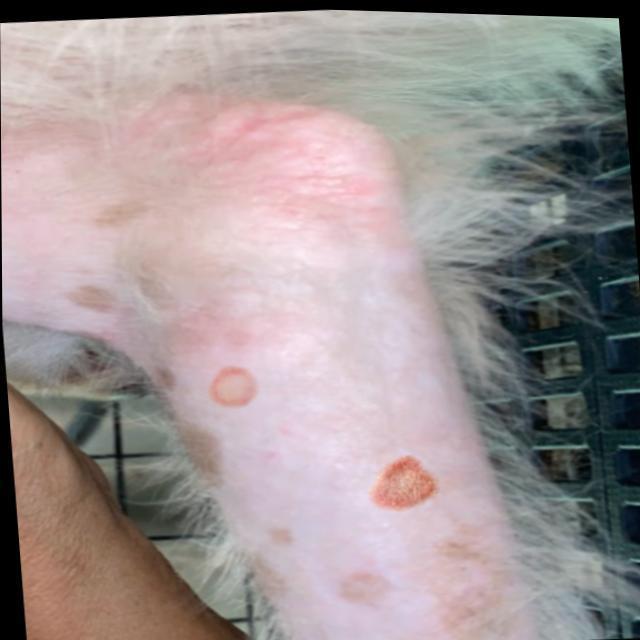
Canine ringworm (Dermatophytosis) — fungal infection caused by Microsporum or Trichophyton. Presents with circular alopecia, scaling, crusting, and broken hairs.